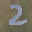
Label: 2